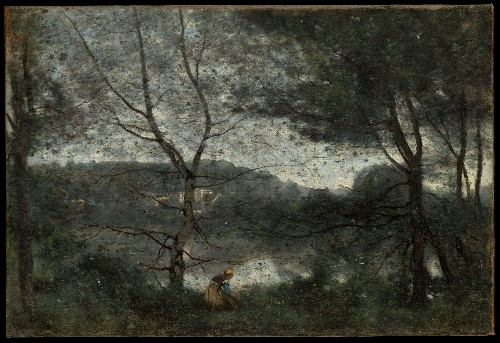
Title: Ville-d'Avray
Artist: Camille Corot
Artist bio: French, Paris 1796–1875 Paris
Date: 1870
Object type: Painting
Classification: Paintings
Medium: Oil on canvas
Dimensions: 21 5/8 x 31 1/2 in. (54.9 x 80 cm)
Department: European Paintings
Credit line: Catharine Lorillard Wolfe Collection, Bequest of Catharine Lorillard Wolfe, 1887
Accession year: 1887
Repository: Metropolitan Museum of Art, New York, NY
Tags: Women|Forests